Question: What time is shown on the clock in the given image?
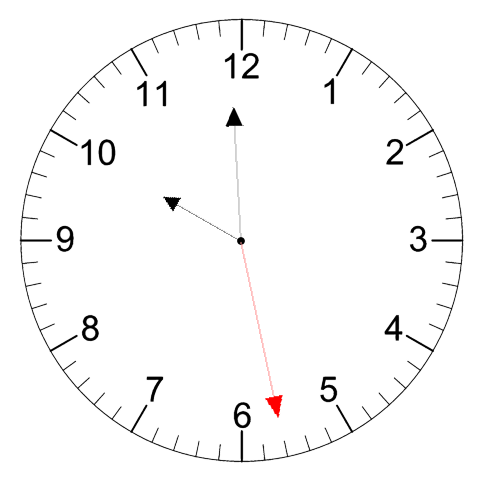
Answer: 09:59:28